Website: walmart
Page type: receipt
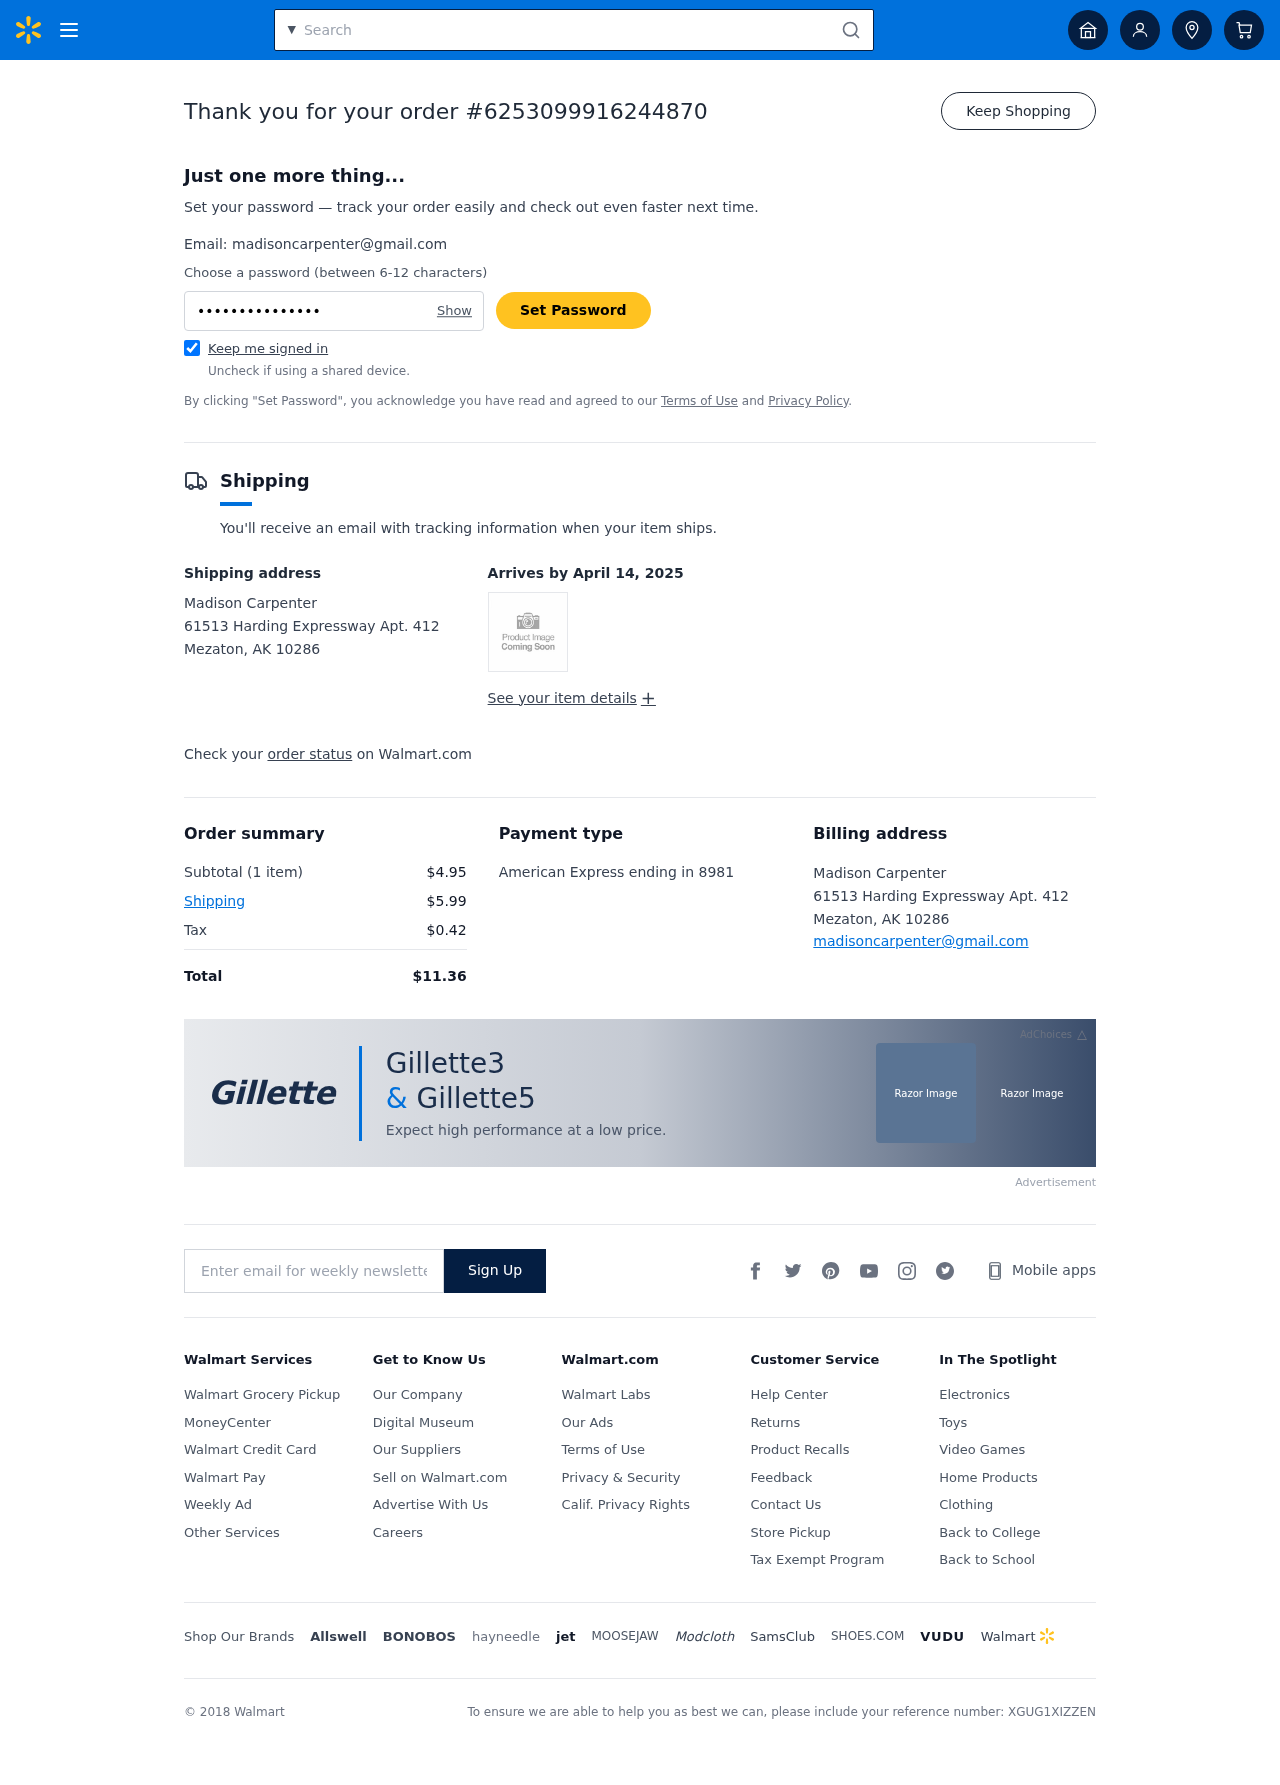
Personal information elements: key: PII_CARD_LAST4
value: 8981
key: PII_CARD_TYPE
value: American Express
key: PII_CITY_STATE_ZIP
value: Mezaton, AK 10286
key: PII_EMAIL
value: madisoncarpenter@gmail.com
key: PII_FULLNAME
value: Madison Carpenter
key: PII_STREET
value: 61513 Harding Expressway Apt. 412
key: PII_FULLNAME2
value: Madison Carpenter
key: PII_CITY
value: Mezaton
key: PII_STATE_ABBR
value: AK
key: PII_POSTCODE
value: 10286
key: PII_POSTCODE_FULL
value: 10286
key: PII_CITY_STATE
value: Mezaton, AK
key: PII_STATE_ABBR2
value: AK
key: PII_POSTCODE_NUMERIC
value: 10286
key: PII_EMAIL2
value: madisoncarpenter@gmail.com
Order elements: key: ORDER_ID
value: #6253099916244870
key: ORDER_DELIVERY_DATE
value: April 14, 2025
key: ORDER_NUM_ITEMS
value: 1 item
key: ORDER_SUBTOTAL
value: $4.95
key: ORDER_SHIPPING_COST
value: $5.99
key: ORDER_TAX
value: $0.42
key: ORDER_TOTAL
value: $11.36
Search elements: key: HEADER_SEARCH
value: Search